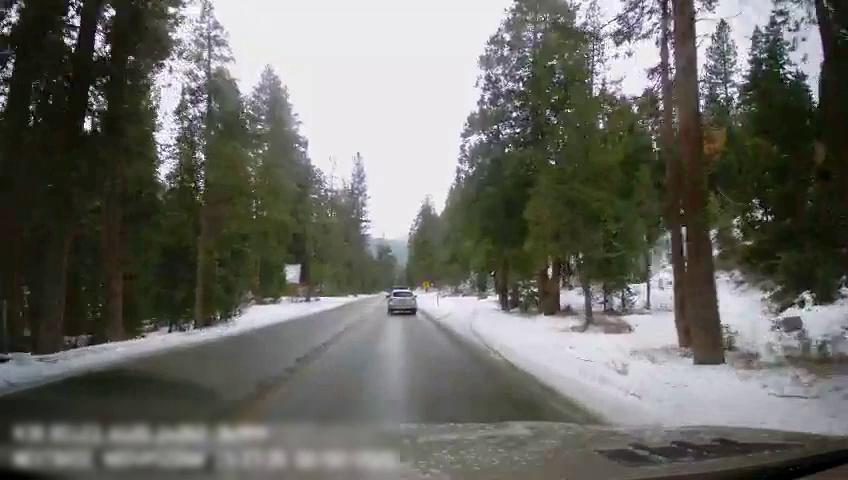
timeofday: Day
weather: Snowy
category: Drivable Space
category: Vehicles | SUV
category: Lanes | Opposite Lane